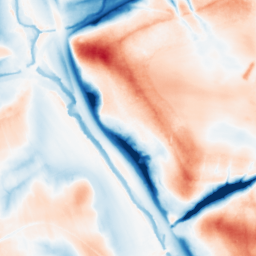
Category: multiscale
Decomposition family: dog_multiscale
Decomposition parameters: sigma_ratio: 2
n_scales: 5
base_sigma: 0.5
Upsampling method: sinc_hamming
Upsampling parameters: scale: 4
kernel_size: 8
Upsampling scale: 4